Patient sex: M
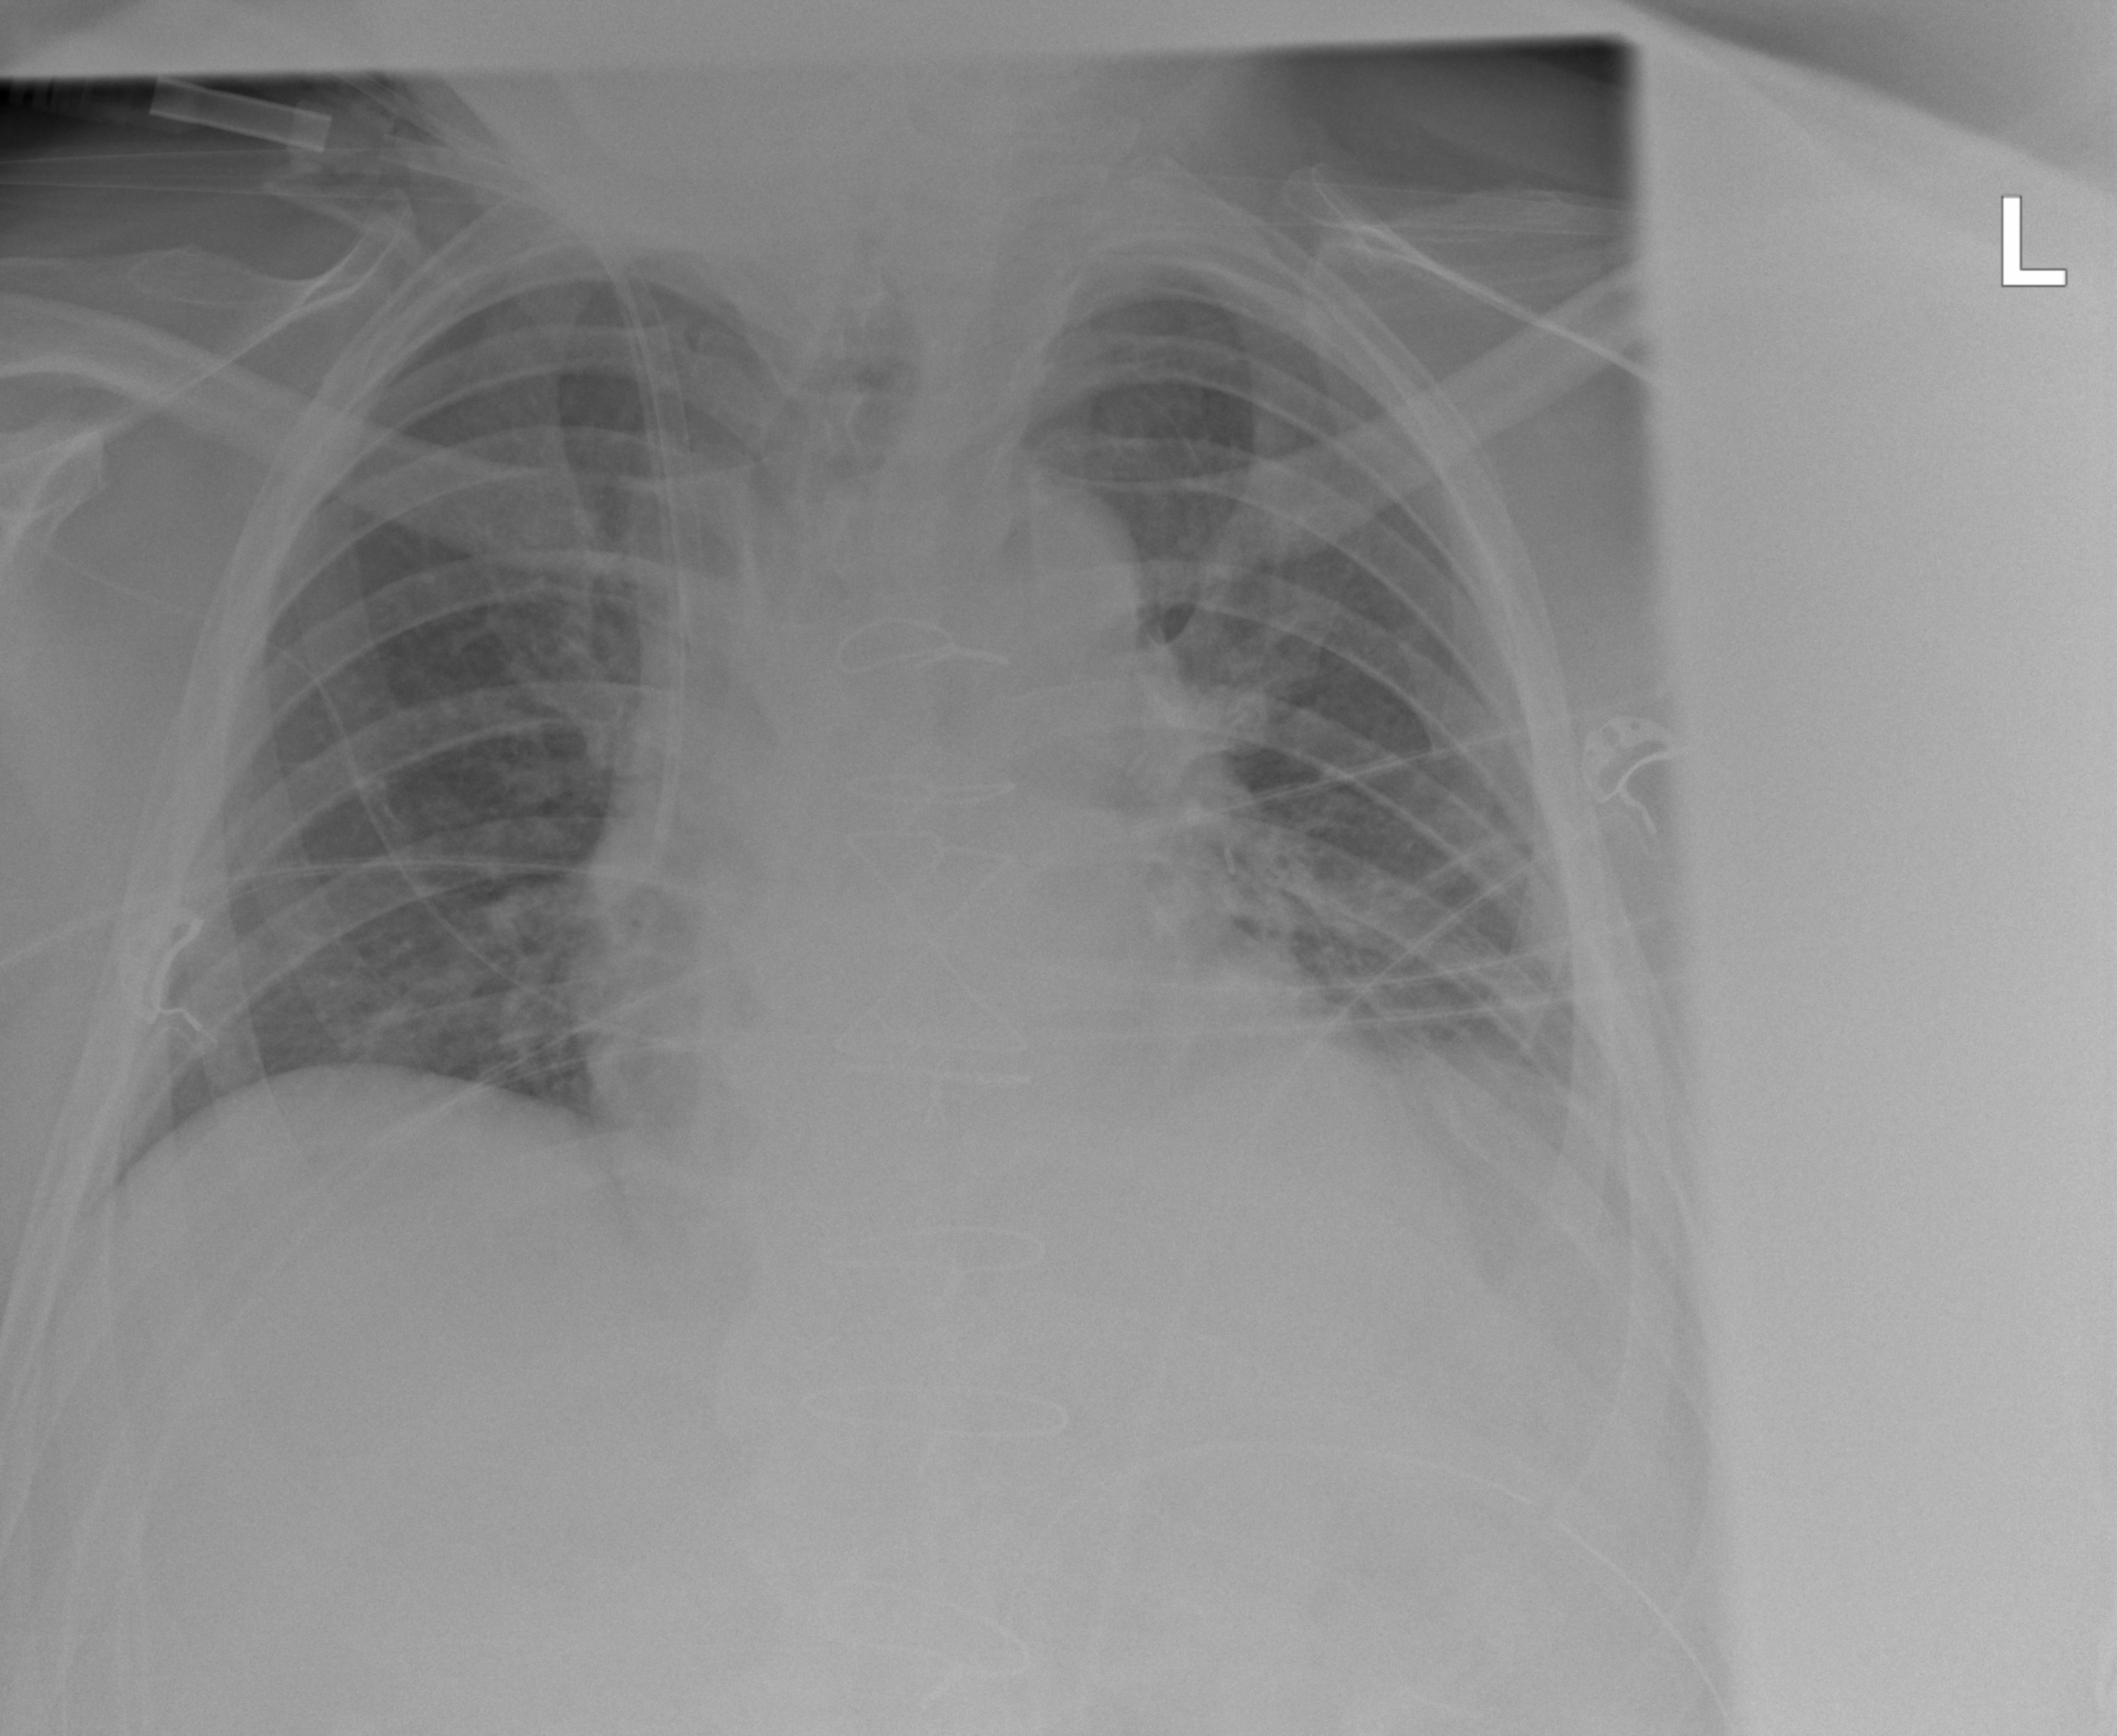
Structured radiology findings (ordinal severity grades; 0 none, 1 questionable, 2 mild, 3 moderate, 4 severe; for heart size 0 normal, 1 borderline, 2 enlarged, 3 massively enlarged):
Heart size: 2
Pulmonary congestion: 0
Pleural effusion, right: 0
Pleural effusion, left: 2
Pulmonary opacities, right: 0
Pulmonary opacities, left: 0
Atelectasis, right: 0
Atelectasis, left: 2